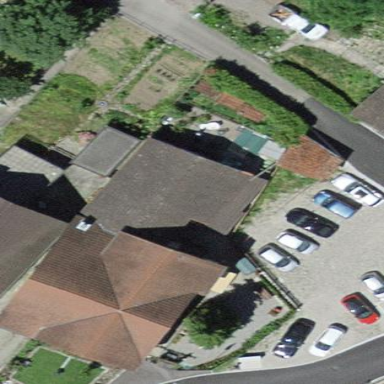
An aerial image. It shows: Building with tiled roof.